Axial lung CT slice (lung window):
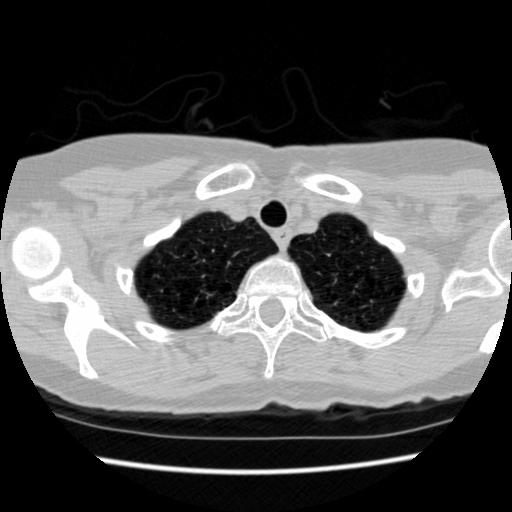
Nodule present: no